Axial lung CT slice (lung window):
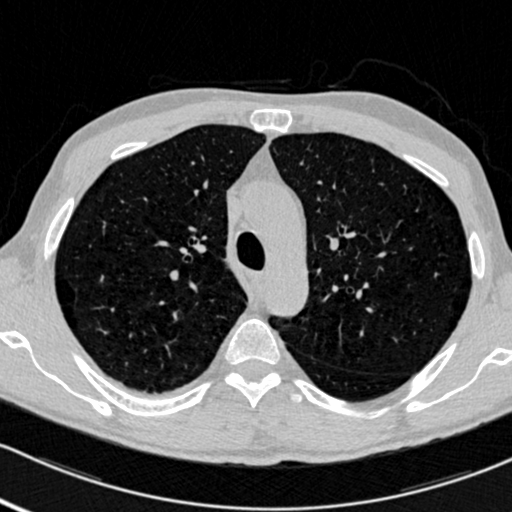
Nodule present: no